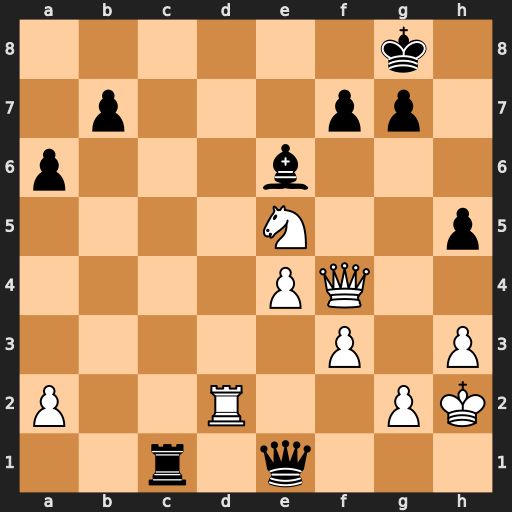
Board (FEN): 6k1/1p3pp1/p3b3/4N2p/4PQ2/5P1P/P2R2PK/2r1q3
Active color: w
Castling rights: -
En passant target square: -
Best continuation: Rd8+ Kh7 Qg5 Qh1+ Kg3 Qxh3+ gxh3